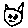
Label: cat